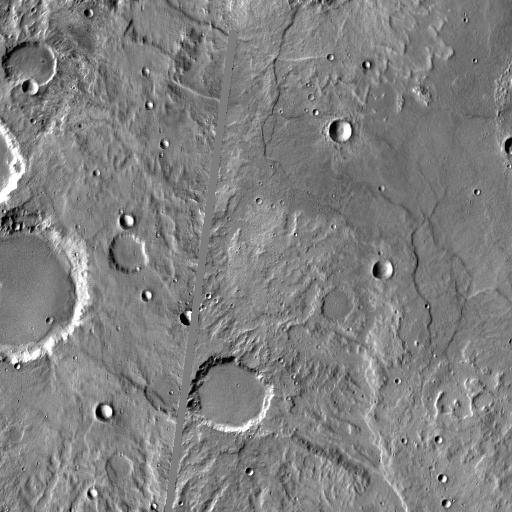
Crater classes present: Background, Other, Buried, Secondary